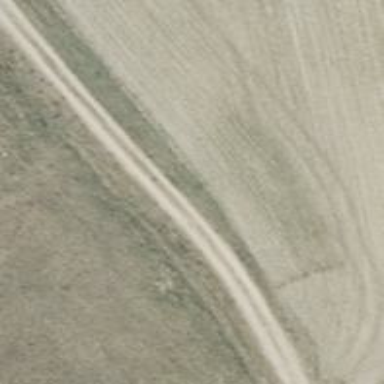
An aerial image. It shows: Track with compacted grade2 surface.